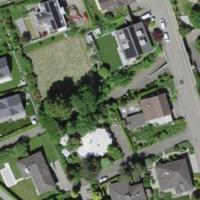
EUNIS habitat code: 55
Species observed at this site:
Geranium sanguineum
Iberis umbellata
Prunus padus
Ilex aquifolium